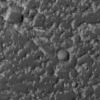
Label: not_dusty